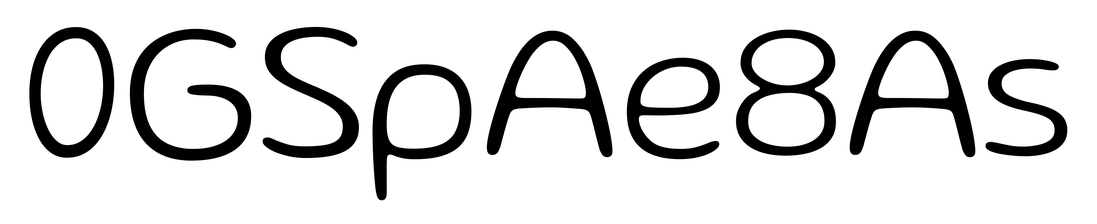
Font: Gluten_ExtraLight